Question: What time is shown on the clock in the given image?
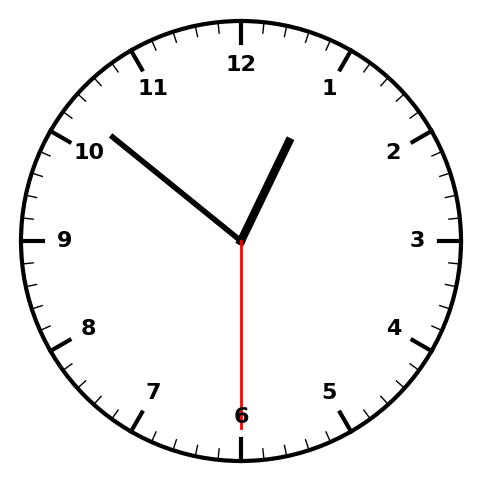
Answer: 12:51:30